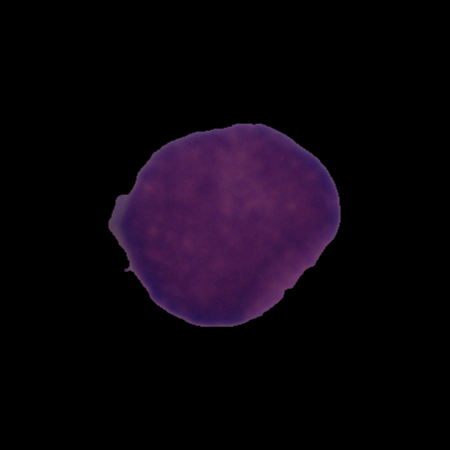
Label: healthy